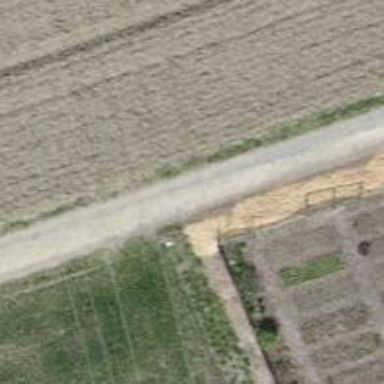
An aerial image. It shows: Agricultural track with grade3 track type suitable for agricultural vehicles.